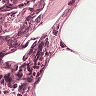
Metastatic tissue present: no